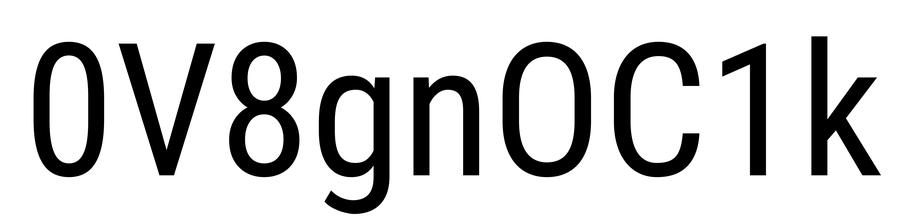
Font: Roboto_Condensed_Regular